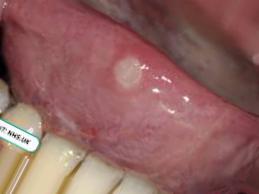
Condition: Mouth Ulcer